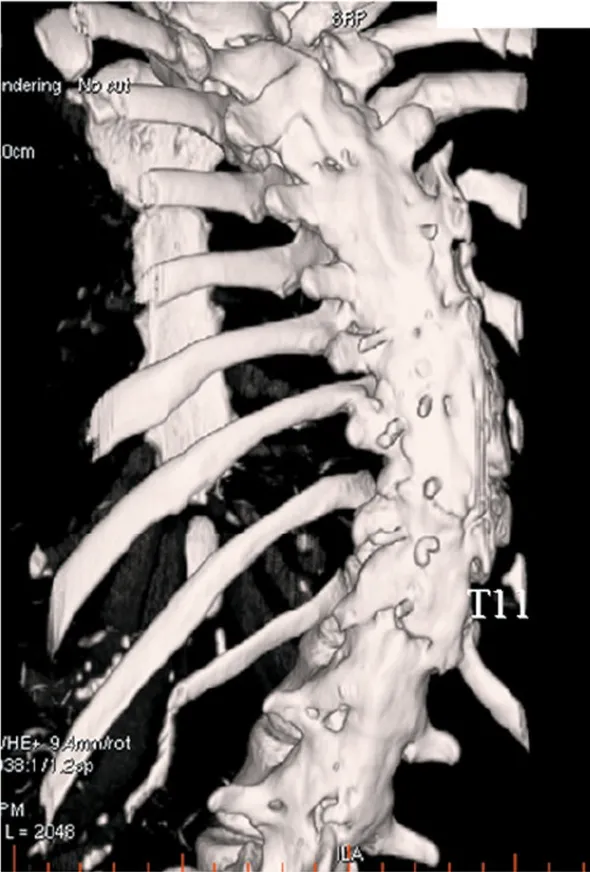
Three-dimensional computed tomography (CT) image prior to reinstrumentation.
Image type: radiology (ct)